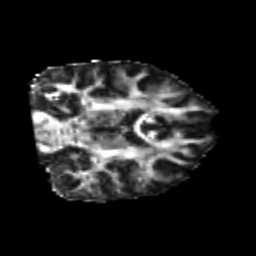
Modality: FA
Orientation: coronal
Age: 20
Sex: female
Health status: healthy
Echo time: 0.074 s